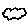
Label: cloud